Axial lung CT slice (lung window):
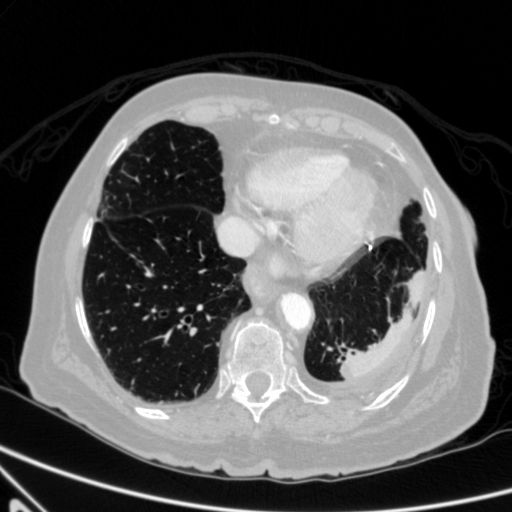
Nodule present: no